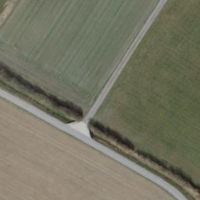
EUNIS habitat code: 52
Species observed at this site:
Pieris rapae